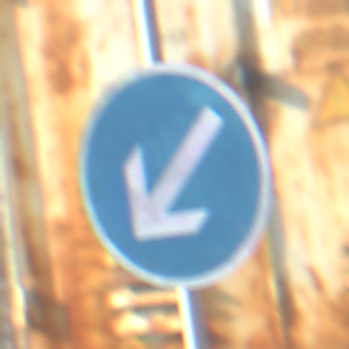
Verkehrszeichen: VorgeschriebeneVorbeifahrtLinks
Umgebung: Outdoor, Suburban
Tageszeit: MorningAfternoon
Wetter: Clear
Licht: Natural
Jahreszeit: NotSpecified
Kontrast: HighContrast